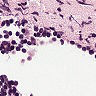
Metastatic tissue present: no